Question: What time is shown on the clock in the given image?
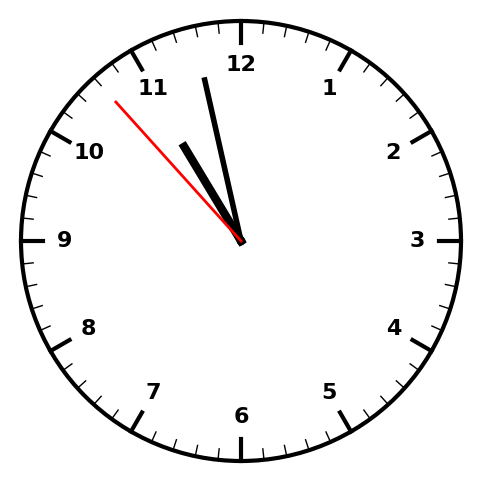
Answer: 10:57:53